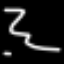
Label: squiggle